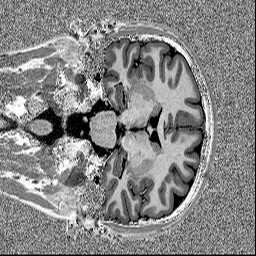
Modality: MP2RAGE
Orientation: coronal
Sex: male